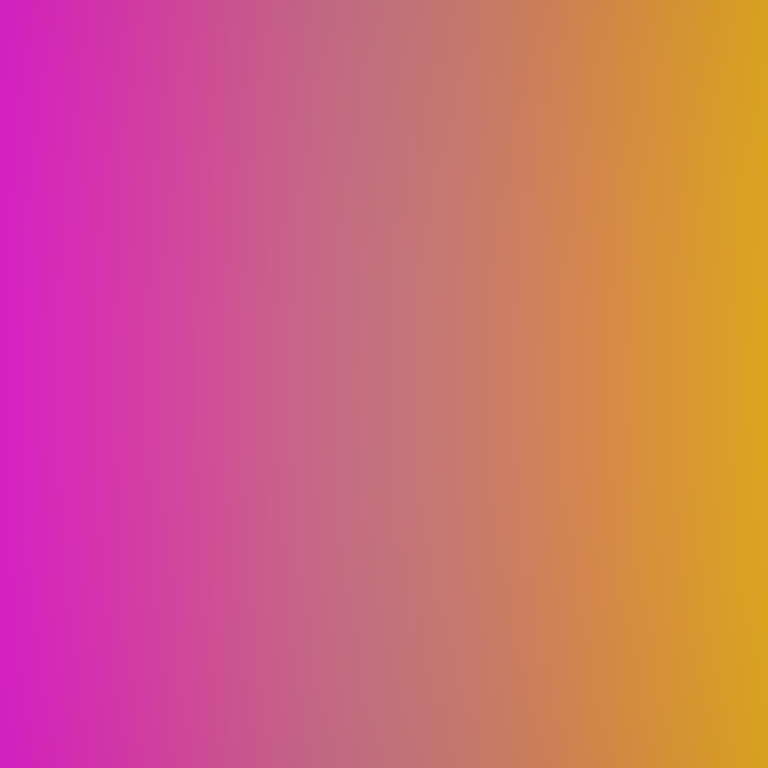
Abstract light effect, smooth gradient from vivid magenta to golden yellow, energetic atmosphere, soft glow, no room, no furniture, no objects.